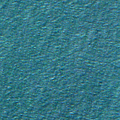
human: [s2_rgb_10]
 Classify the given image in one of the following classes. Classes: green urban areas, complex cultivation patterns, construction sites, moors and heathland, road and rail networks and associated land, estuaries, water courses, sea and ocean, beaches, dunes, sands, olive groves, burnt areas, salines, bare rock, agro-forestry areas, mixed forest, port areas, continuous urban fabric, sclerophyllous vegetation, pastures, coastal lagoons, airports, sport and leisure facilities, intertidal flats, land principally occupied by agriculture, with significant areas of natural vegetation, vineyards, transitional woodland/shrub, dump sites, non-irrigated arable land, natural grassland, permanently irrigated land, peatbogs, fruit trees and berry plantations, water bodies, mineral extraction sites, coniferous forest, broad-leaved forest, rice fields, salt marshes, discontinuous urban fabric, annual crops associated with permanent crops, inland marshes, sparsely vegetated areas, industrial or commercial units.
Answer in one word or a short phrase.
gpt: sea and ocean